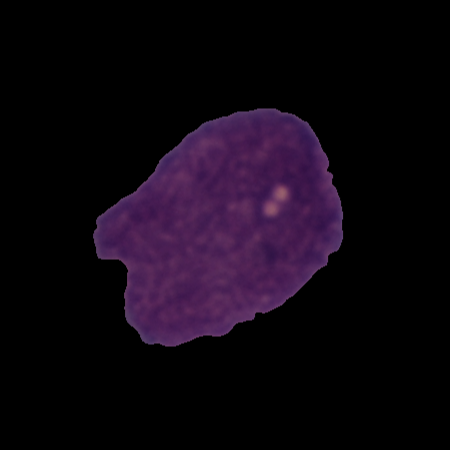
Label: cancer